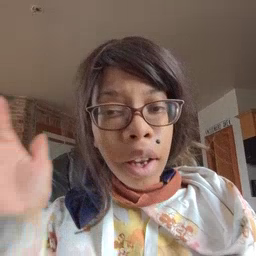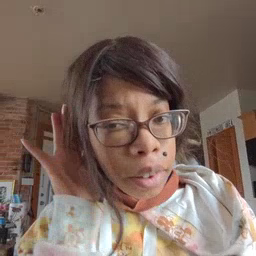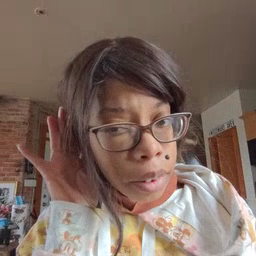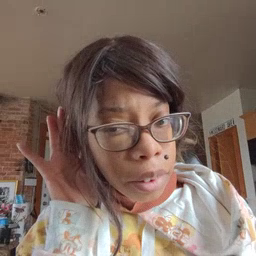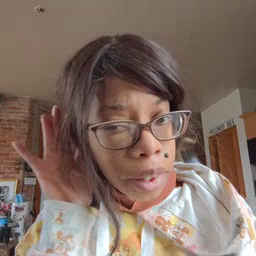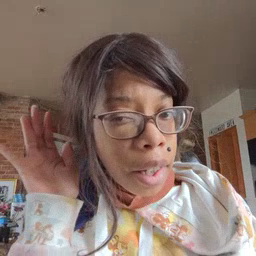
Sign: listen